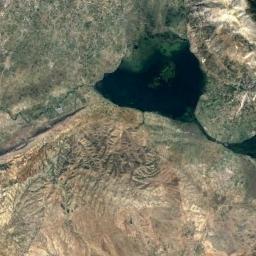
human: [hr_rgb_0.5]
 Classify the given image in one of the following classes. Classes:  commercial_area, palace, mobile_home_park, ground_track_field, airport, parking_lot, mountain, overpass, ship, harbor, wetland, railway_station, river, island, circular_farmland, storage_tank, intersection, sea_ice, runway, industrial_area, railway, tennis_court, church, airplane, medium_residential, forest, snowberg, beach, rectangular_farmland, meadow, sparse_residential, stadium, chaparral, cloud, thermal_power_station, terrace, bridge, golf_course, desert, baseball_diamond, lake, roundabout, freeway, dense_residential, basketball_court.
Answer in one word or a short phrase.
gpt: lake